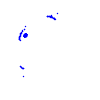
Particle: pion